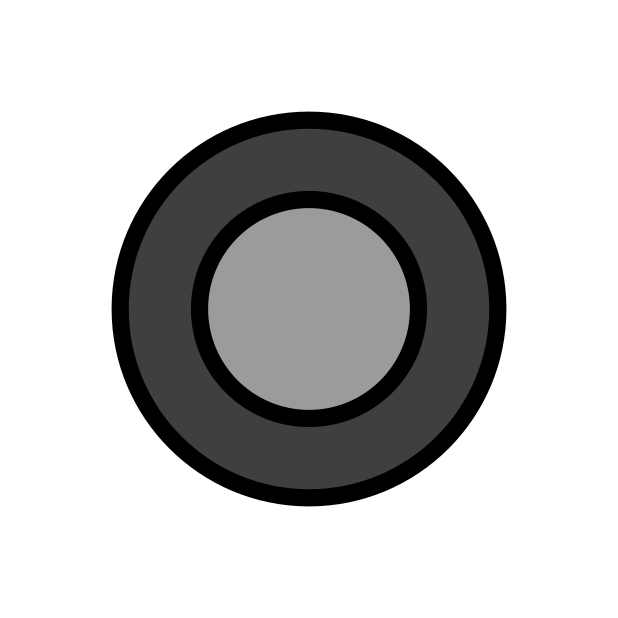
radio button